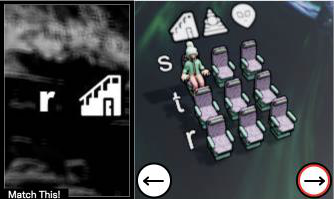
Task: seats
Answer: no